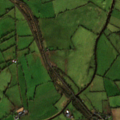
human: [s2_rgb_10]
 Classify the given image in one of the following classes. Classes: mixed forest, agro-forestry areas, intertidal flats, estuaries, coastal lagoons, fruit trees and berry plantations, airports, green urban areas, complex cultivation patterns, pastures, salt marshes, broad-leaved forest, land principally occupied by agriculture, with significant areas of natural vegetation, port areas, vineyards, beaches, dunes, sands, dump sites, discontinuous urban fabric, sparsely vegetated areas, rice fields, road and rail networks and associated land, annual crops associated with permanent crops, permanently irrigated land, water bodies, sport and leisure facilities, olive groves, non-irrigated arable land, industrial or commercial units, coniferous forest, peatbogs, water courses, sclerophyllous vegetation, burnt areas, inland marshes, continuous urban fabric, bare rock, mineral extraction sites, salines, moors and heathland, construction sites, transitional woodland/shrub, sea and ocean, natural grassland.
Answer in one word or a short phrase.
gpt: pastures